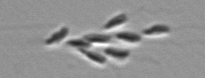
Label: Dinobryon